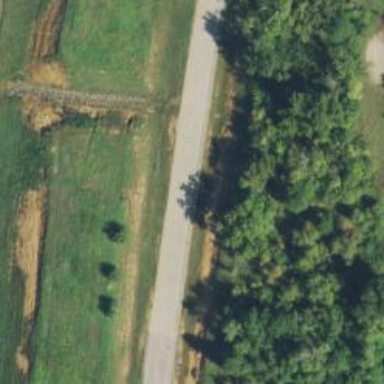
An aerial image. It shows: Trunk link highway.